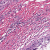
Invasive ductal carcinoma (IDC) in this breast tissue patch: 0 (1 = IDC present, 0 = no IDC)